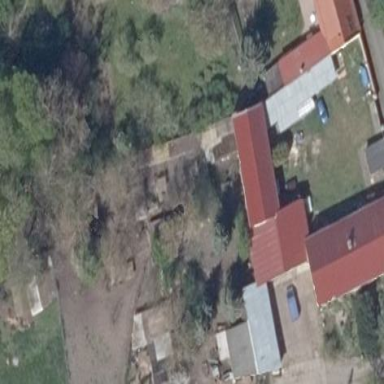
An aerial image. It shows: Farmyard area.